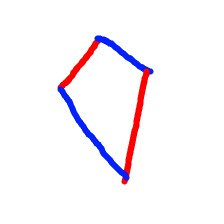
Shape: kite